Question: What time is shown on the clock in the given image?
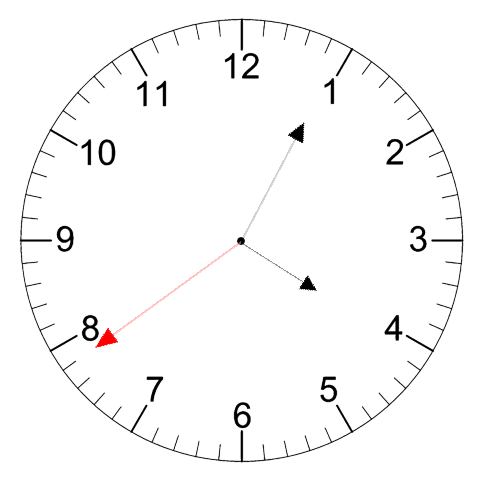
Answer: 04:04:39